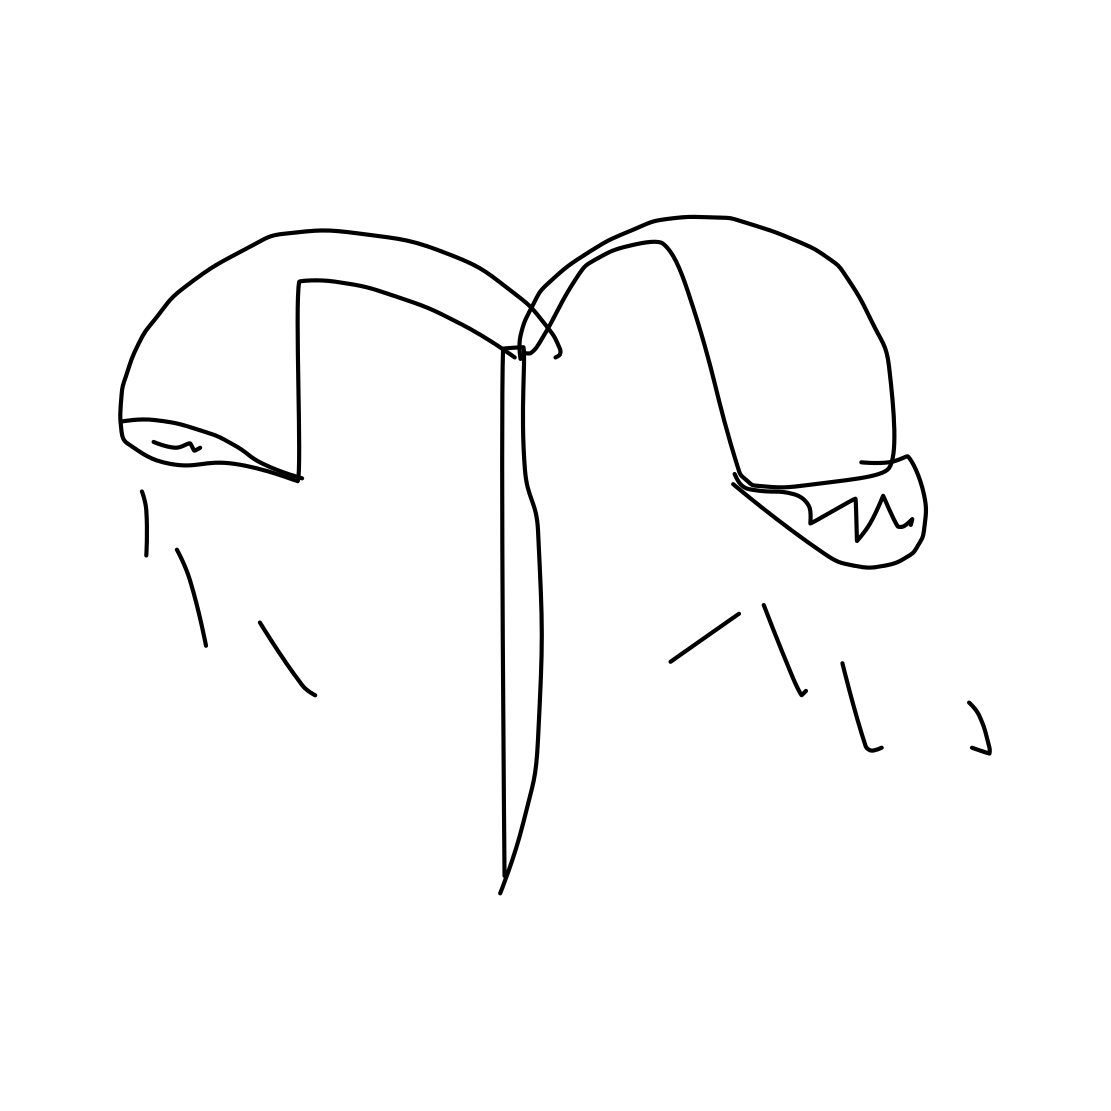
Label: streetlight